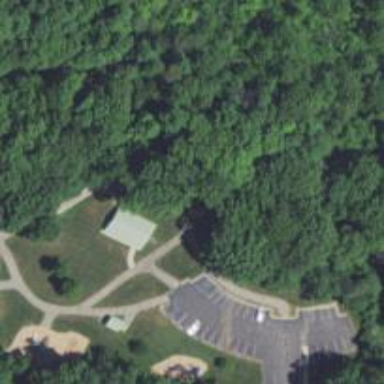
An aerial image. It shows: Park.